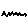
Label: zigzag